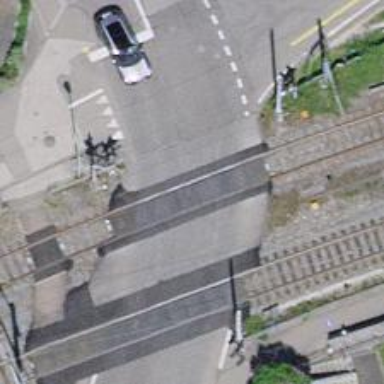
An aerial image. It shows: Level crossing along the railway.